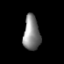
Tissue: prostate
Cell type: T cells
Senescence score: 0.3149
Nuclear area (px): 564
Mean DAPI intensity: 132.046